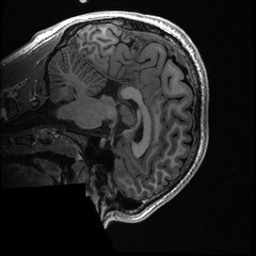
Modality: T1w
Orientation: sagittal